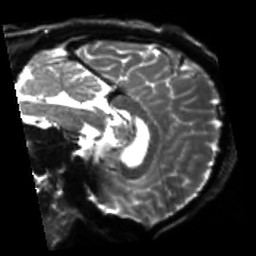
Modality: sbref
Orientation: sagittal
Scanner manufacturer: siemens
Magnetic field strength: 3 T
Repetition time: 4 s
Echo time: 0.0594 s